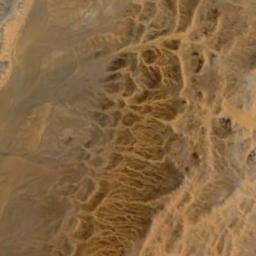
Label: desert